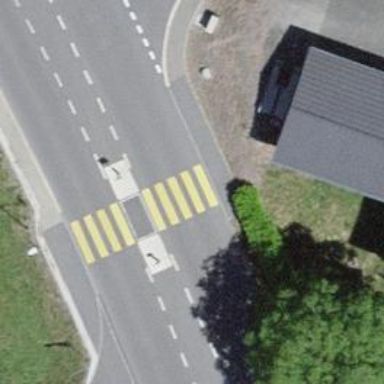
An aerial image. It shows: Marked crossing with pedestrian island.